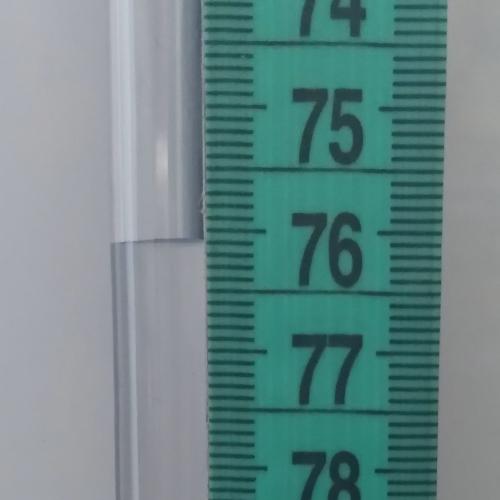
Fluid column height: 76.1 cm